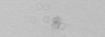
Label: camera_spot